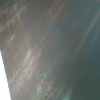
Label: sunburn